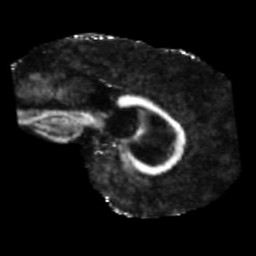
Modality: FA
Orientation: sagittal
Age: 75
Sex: male
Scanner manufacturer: siemens
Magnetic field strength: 3 T
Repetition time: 5.47 s
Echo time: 0.0854 s